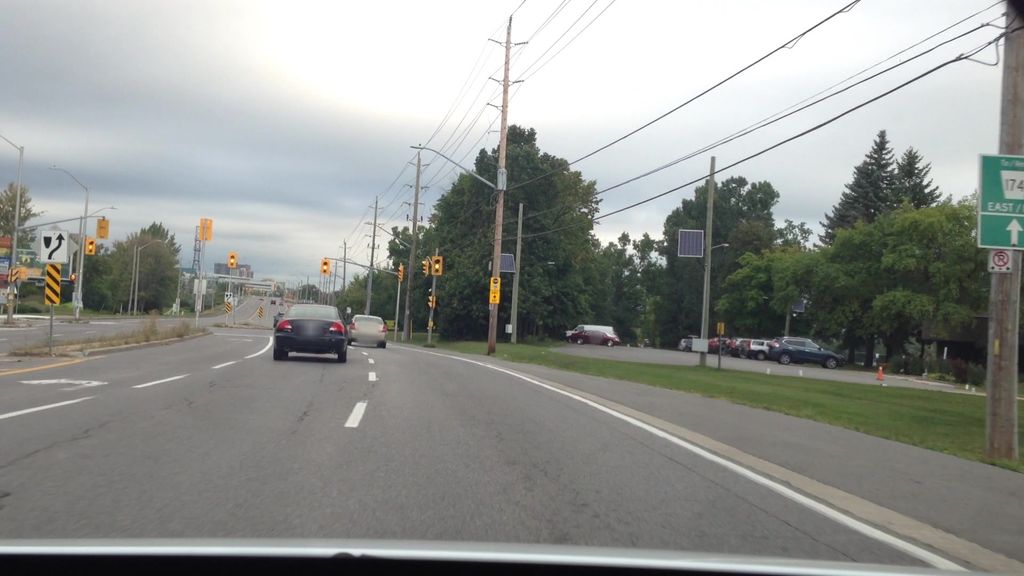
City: ottawa-gatineau